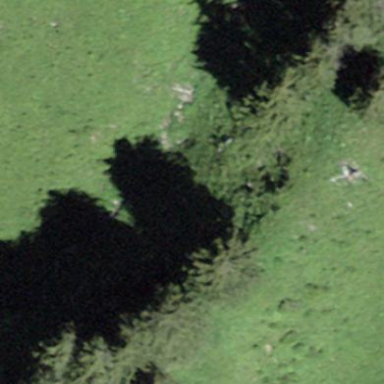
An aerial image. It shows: Beautiful woodland area.